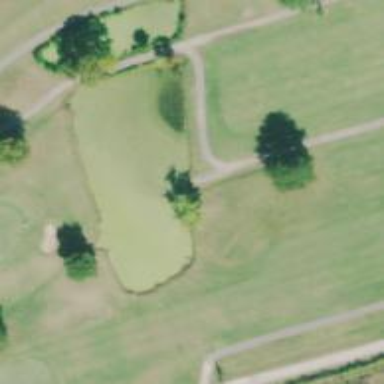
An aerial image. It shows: Footway that doubles as golf path.